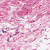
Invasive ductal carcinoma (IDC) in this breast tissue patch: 0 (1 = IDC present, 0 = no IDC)